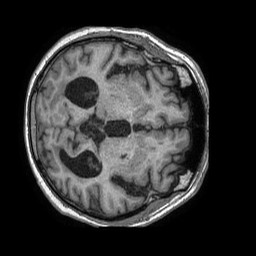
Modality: T1w
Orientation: axial
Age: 64
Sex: male
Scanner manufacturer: philips
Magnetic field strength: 1.5 T
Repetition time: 0.007619 s
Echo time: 0.003464 s